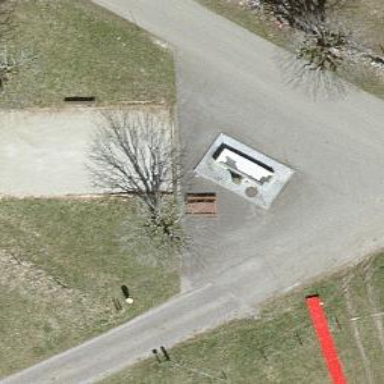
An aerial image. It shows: Fountain.